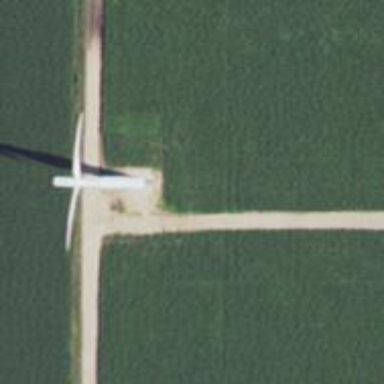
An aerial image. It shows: Wind turbine generating power.